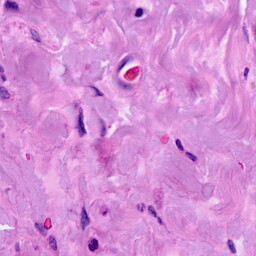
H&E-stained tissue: Breast